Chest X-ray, PA view. Patient: 40 years old, sex M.
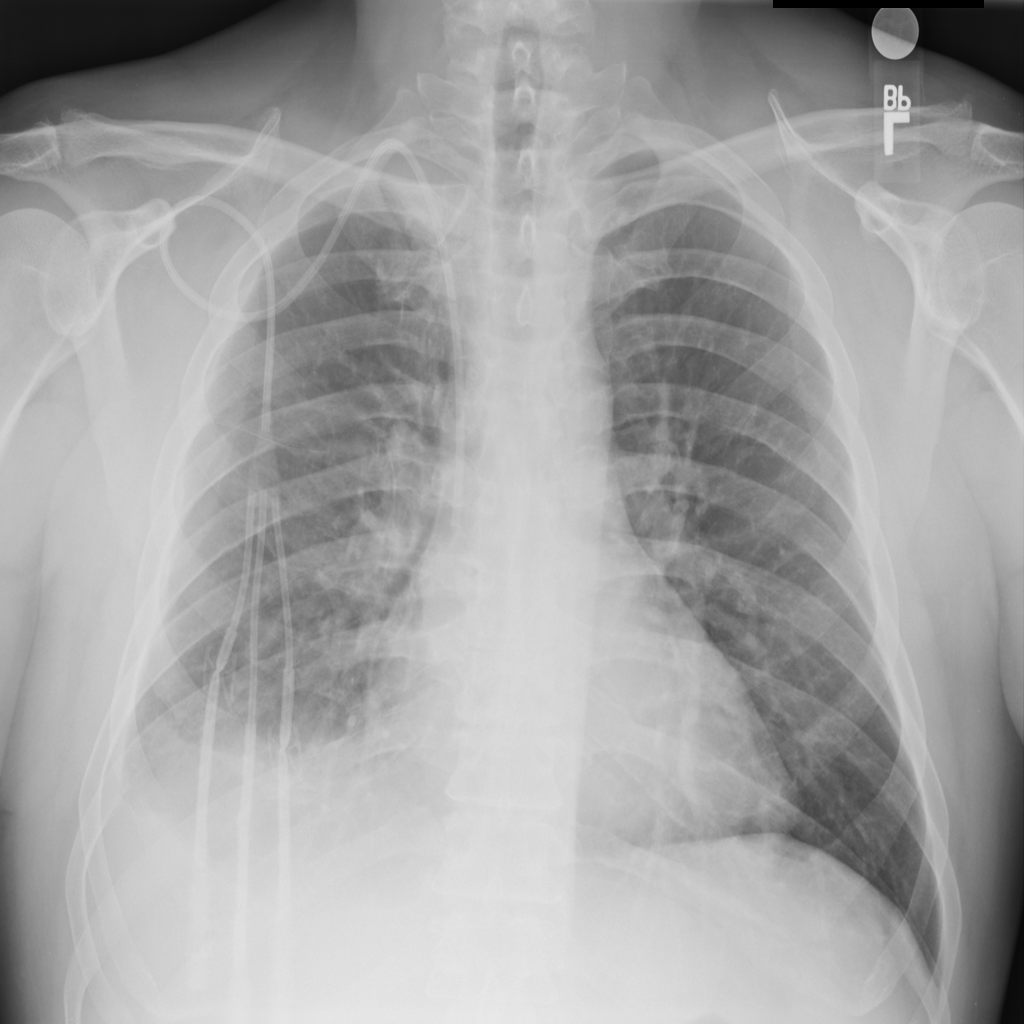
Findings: Effusion